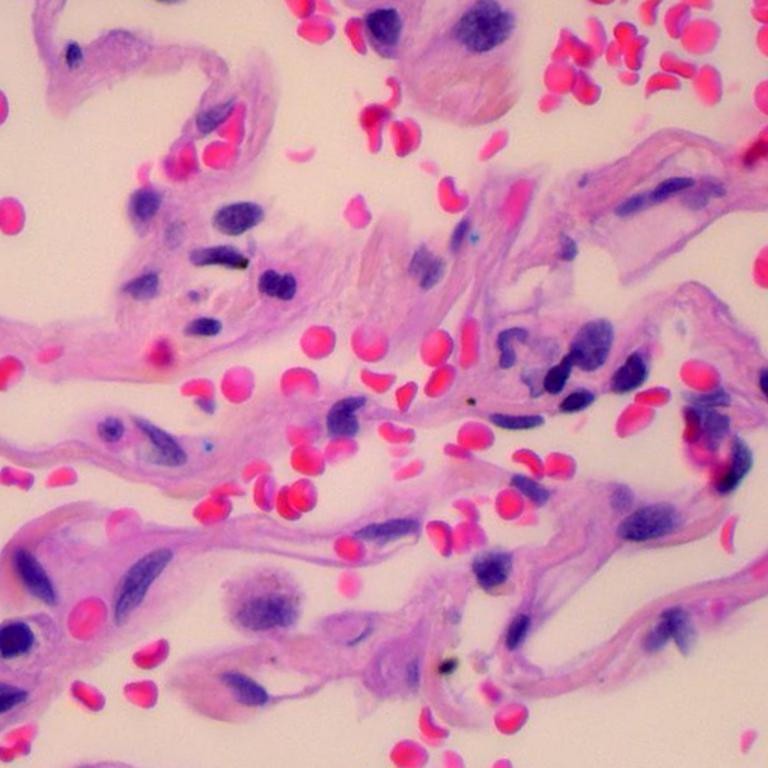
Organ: lung
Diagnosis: benign